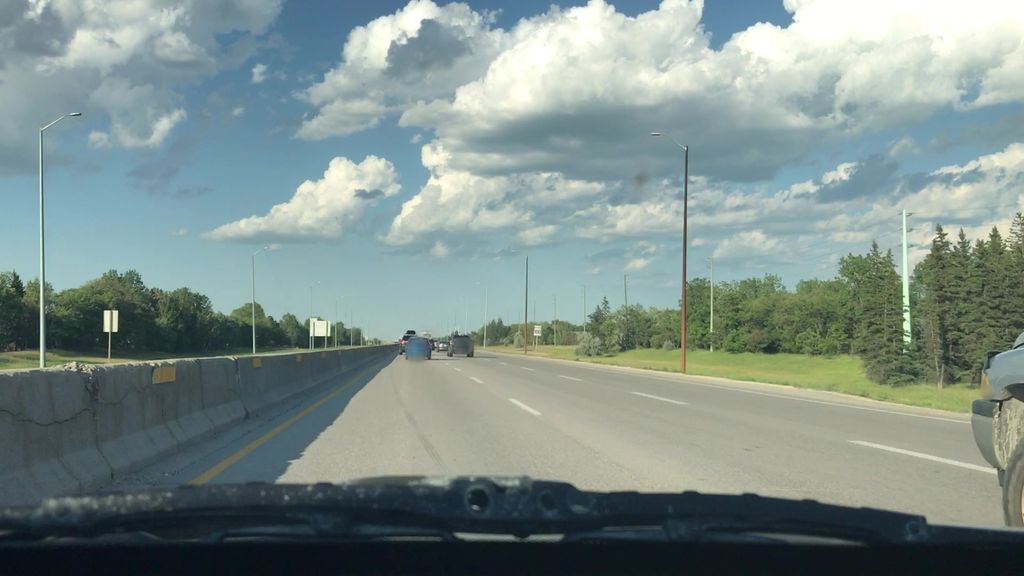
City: winnipeg